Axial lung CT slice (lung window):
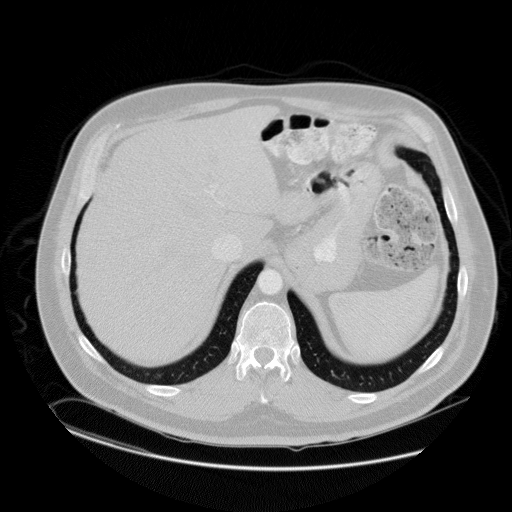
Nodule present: no